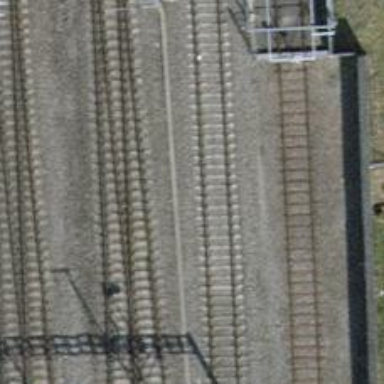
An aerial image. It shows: Railway siding with one electrified track and contact line.